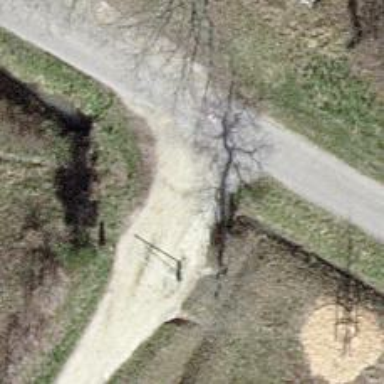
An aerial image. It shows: Gate.